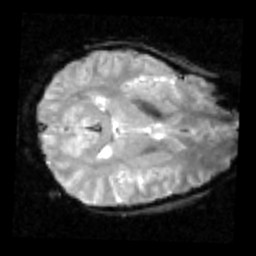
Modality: inplaneT2
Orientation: axial
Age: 30
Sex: male